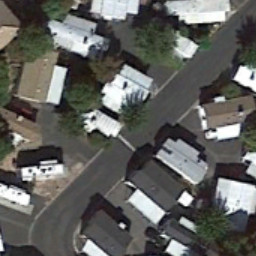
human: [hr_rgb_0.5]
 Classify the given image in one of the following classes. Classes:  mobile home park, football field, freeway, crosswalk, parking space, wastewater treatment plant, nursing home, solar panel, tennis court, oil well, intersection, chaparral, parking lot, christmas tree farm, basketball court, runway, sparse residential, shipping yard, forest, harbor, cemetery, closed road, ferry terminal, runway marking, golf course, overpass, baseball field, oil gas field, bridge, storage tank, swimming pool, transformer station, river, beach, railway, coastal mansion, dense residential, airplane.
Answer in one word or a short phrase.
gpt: mobile home park